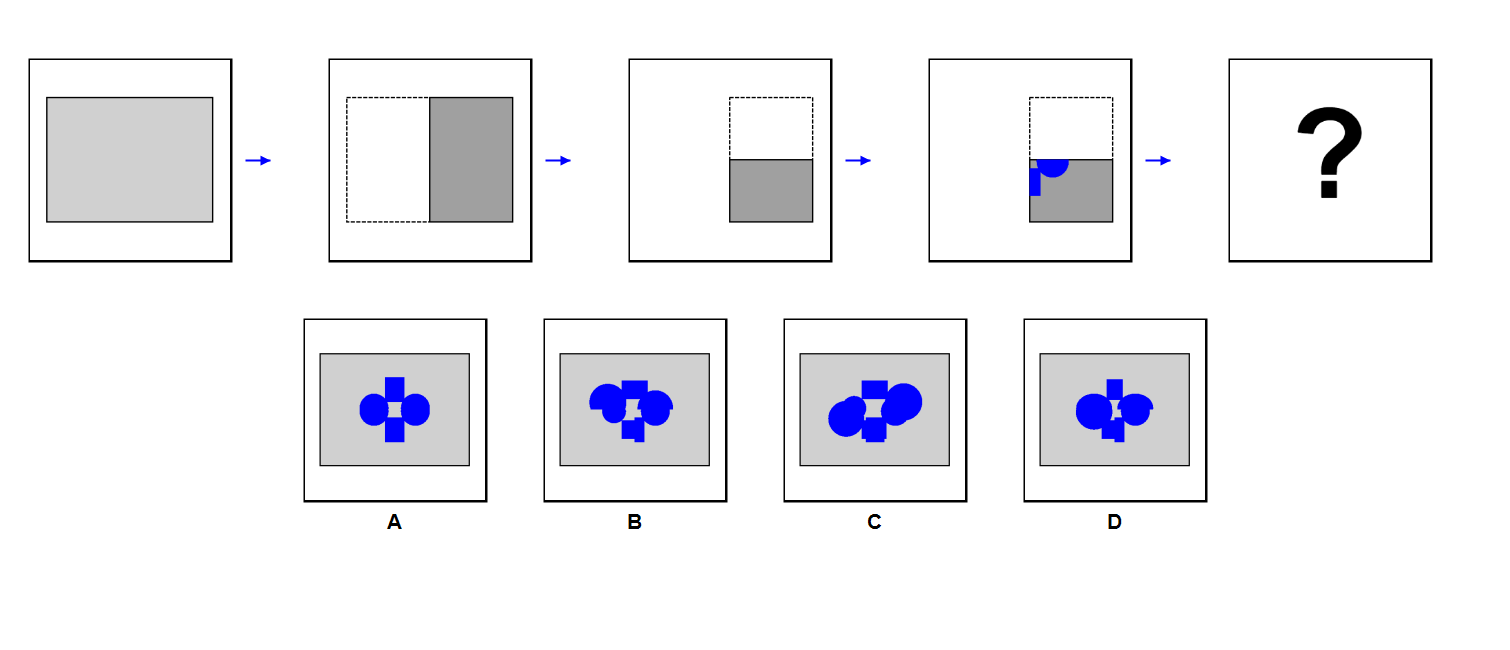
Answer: A